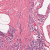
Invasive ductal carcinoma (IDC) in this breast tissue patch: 1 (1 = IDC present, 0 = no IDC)